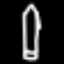
Label: pencil